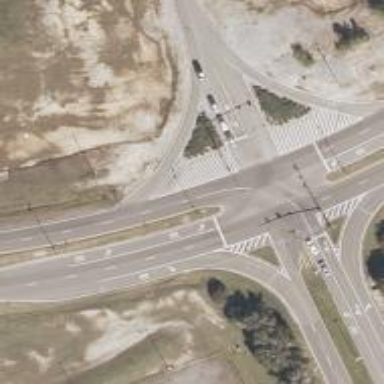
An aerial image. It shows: Secondary link road with asphalt surface.